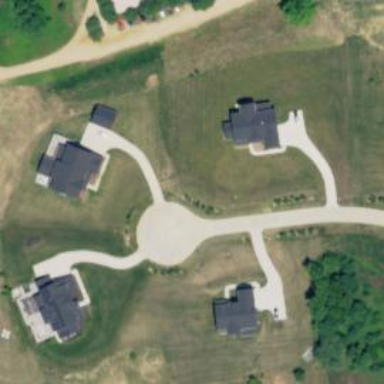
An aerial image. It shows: Driveway.